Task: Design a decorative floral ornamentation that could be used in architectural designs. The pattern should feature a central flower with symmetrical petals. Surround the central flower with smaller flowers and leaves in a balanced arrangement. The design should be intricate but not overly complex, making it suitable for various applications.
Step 1529:
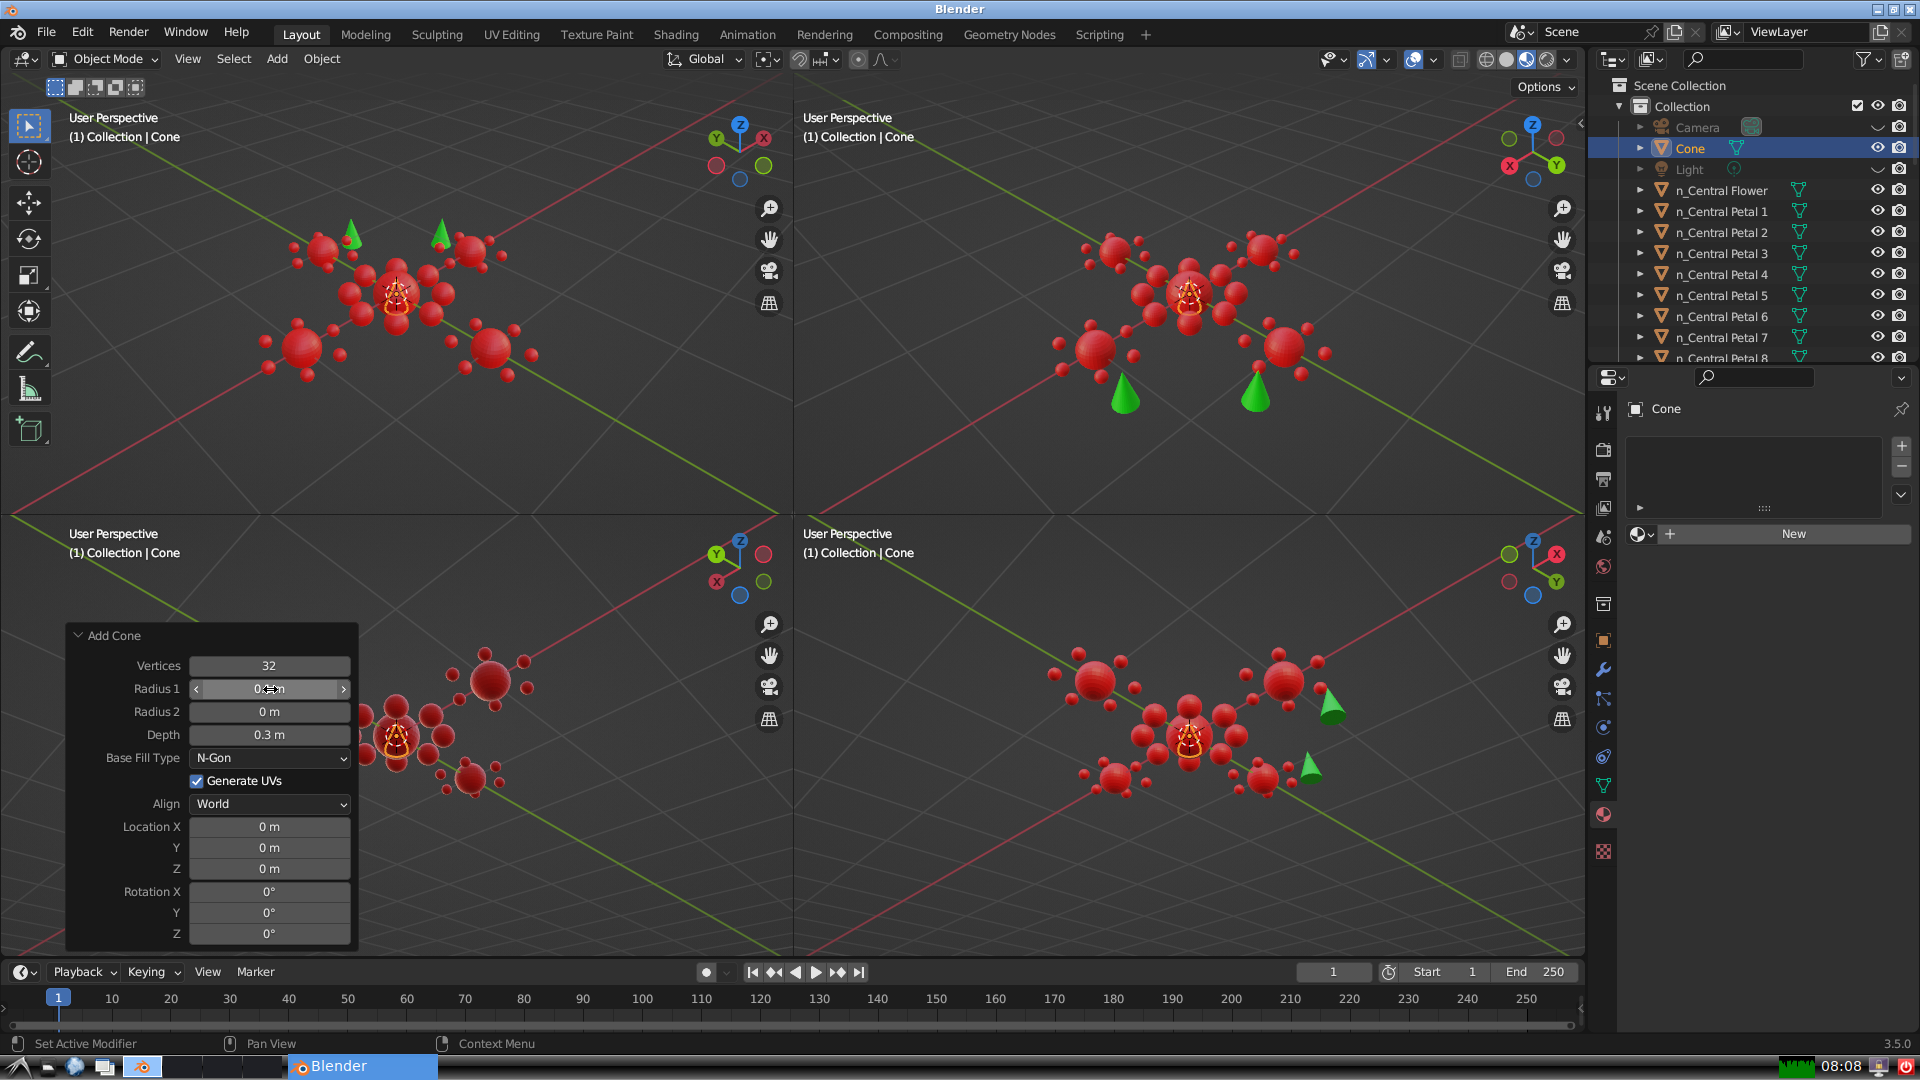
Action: click: no